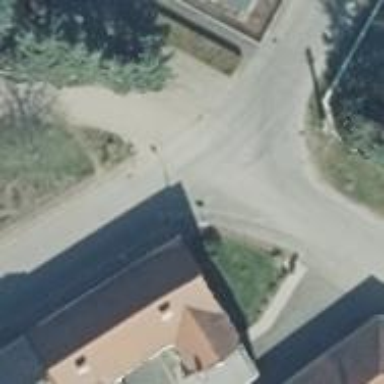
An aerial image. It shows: Paved residential road.